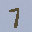
Label: 7